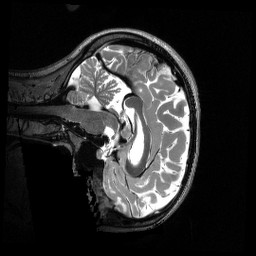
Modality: T2w
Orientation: sagittal
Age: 27
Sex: female
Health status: healthy
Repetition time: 3.2 s
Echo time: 0.563 s